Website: bh-photo
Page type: newsletter-management
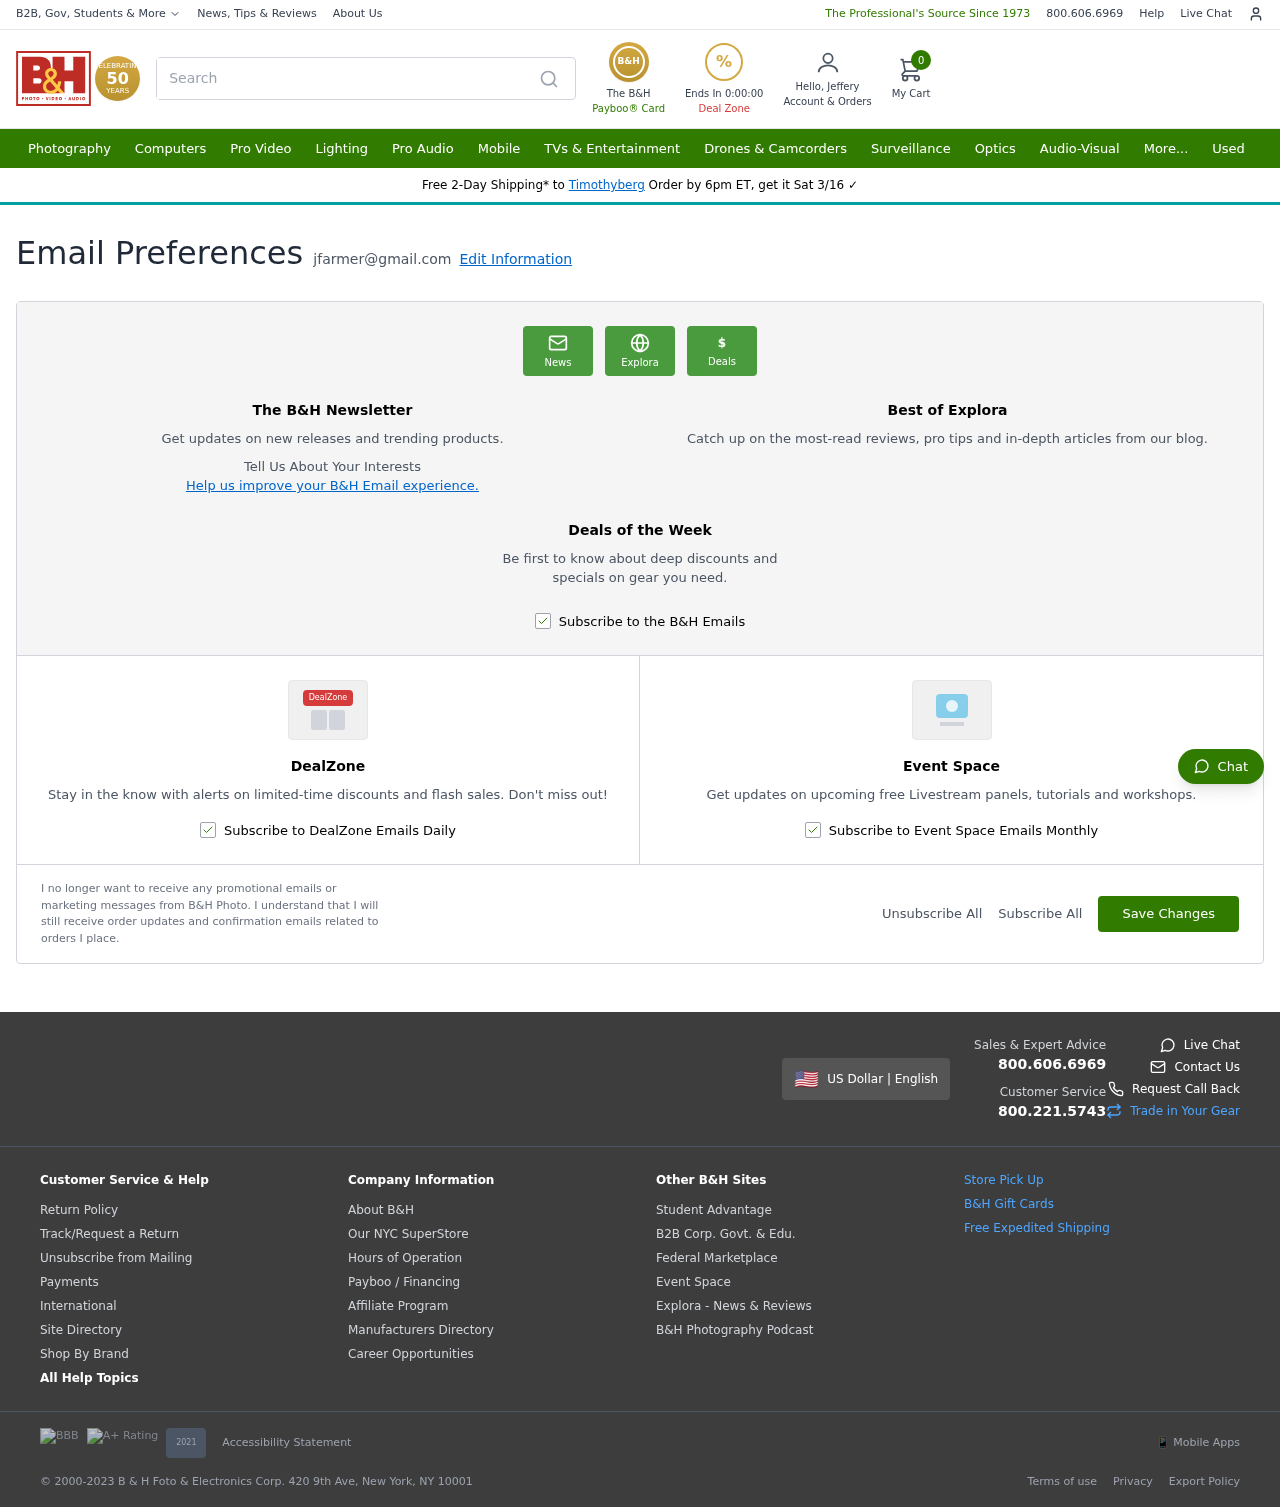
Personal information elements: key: PII_CITY
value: Timothyberg
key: PII_EMAIL
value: jfarmer@gmail.com
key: PII_FIRSTNAME
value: Jeffery
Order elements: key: ORDER_DEAL_END
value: Ends In 0:00:00
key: ORDER_NUM_ITEMS
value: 0
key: ORDER_DELIVERY_DATE
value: Sat 3/16
Search elements: key: HEADER_SEARCH
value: Search